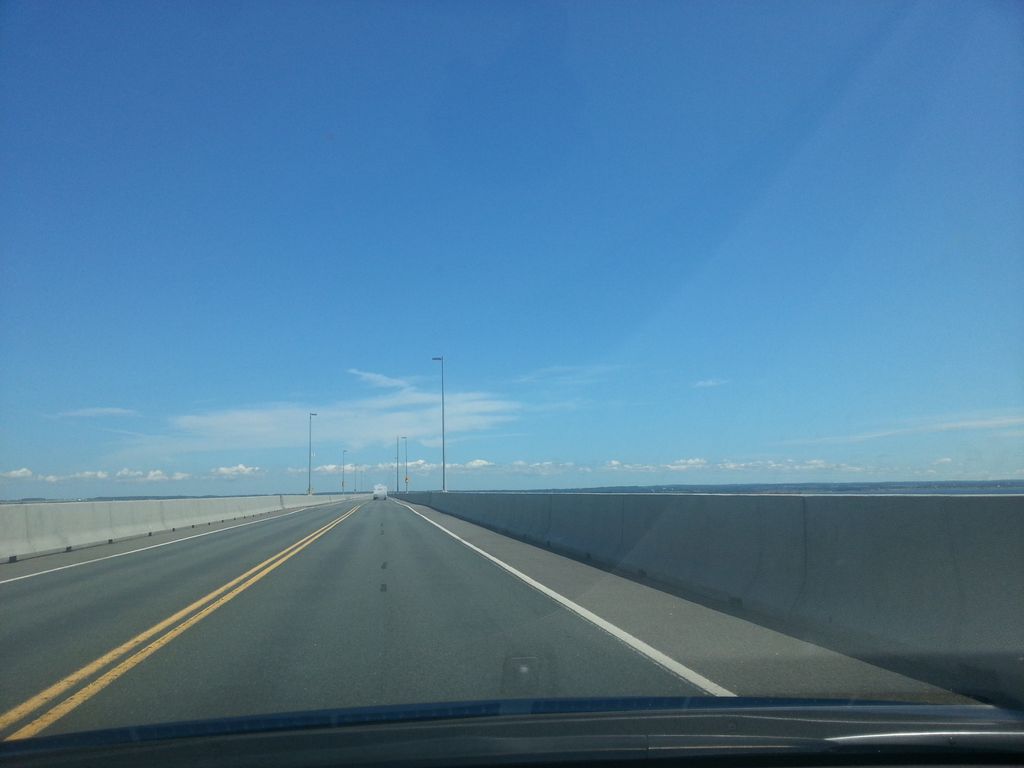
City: charlottetown